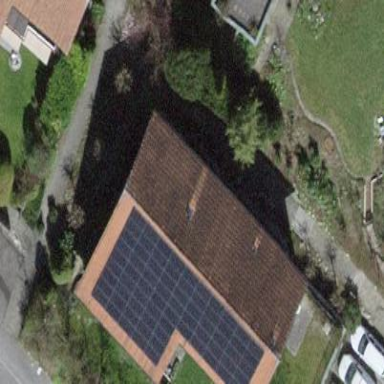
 consisting of solar photovoltaic panels."